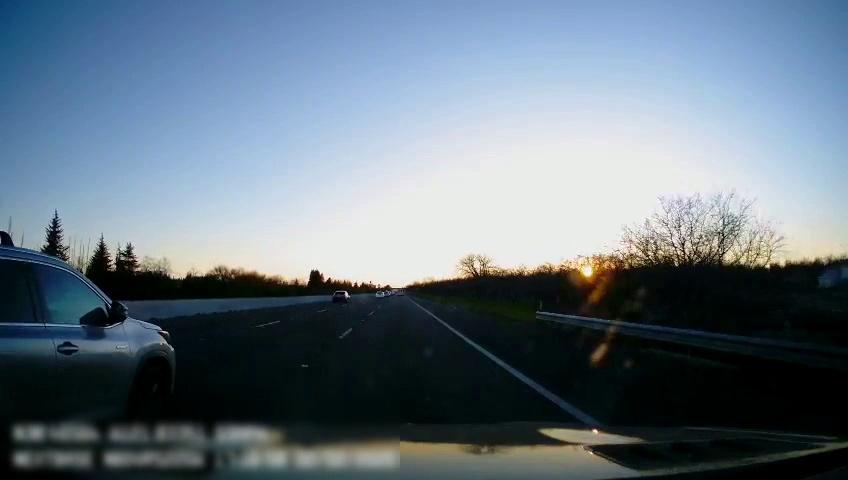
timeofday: Day
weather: Sunny
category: Drivable Space
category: Vehicles | Car
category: Vehicles | SUV
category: Lanes | Alternate Lane
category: Lanes | Current Lane
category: Lanes | Alternate Lane